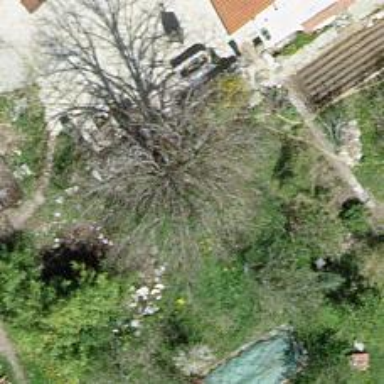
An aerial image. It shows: Single tag "natural: tree."